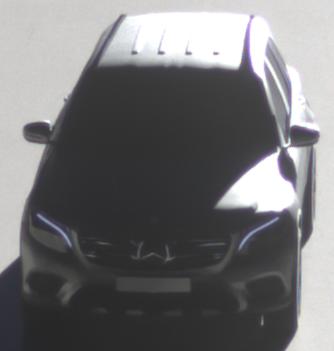
Make: Mercedes-Benz
Model: GLC 250
Detailed model: GLC (253)
Model produced from: 2015/09
Model produced until: 2018/05
Doors: 5
Color: gray
Road condition: wet road
Daytime: sunrise or sunset
Contrast: high contrast